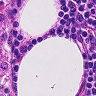
Metastatic tissue present: no